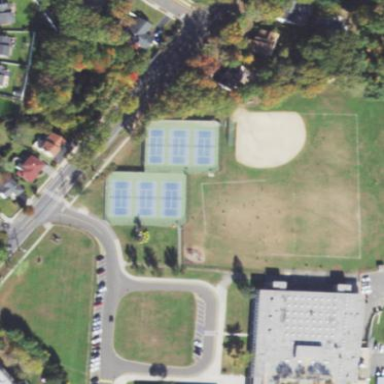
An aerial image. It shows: Tennis court on the leisure land pitch.